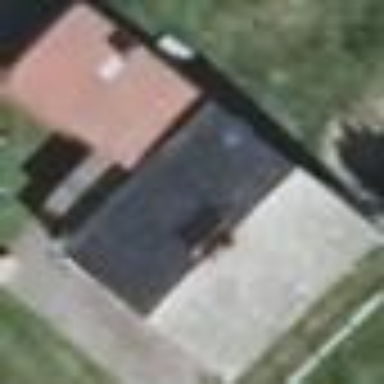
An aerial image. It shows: House with flat roof.